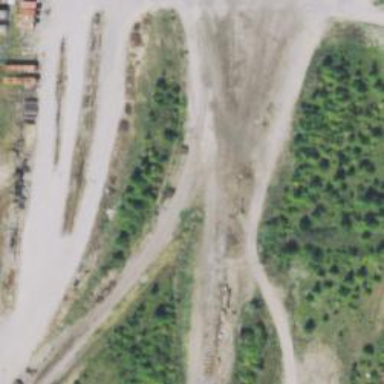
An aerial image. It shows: Abandoned railway yard.